Field crop: tomato
Growth stage: 1
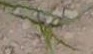
Species: cyperus